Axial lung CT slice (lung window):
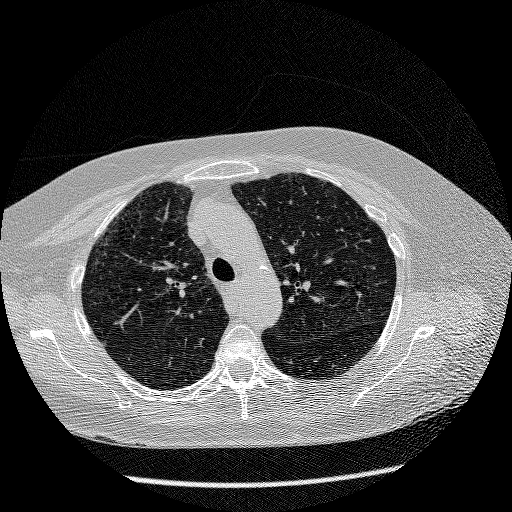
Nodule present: no